Question: In a newly installed Hudson 3.0.1-b2 server under CentOS 6 Linux we have 3 nodes (created 2 by cloning the first one), but only the 1st one has this nice diagram on the right side:

Does anybody please know, how to enable it for all nodes?
I don't think I need to install any plugin - because the diagram is already being shown for one of the nodes.
I haven't found the answer in the Hudson wiki yet.
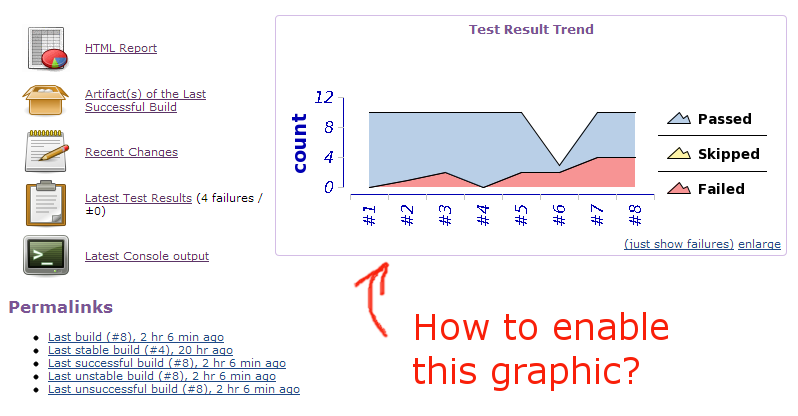
Answer: This Diagram should be shown for each Job with configured unit tests.
I don't think that nodes have something to do with this.
It shows up once the job has been run than one time with test results available.